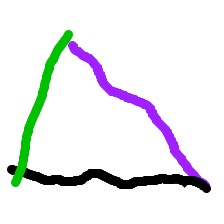
Shape: triangle